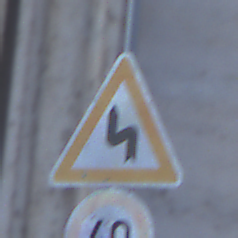
Verkehrszeichen: DoppelkurveZunaechstLinks
Zusatzzeichen unten: Geschwindigkeit40
Umgebung: Outdoor, Urban
Tageszeit: SunriseSunset
Wetter: Clear
Licht: Natural
Jahreszeit: NotSpecified
Kontrast: MediumContrast